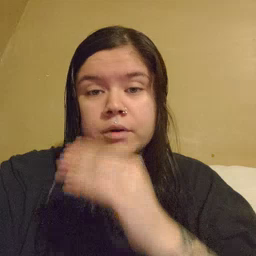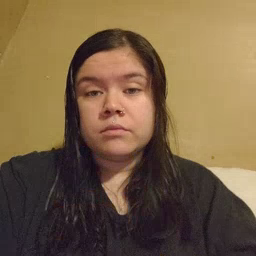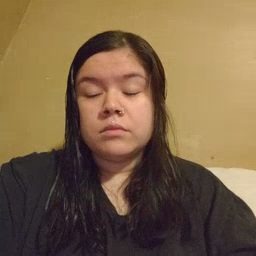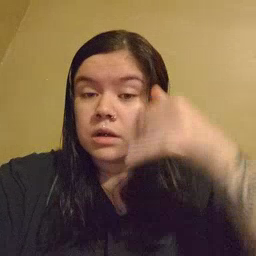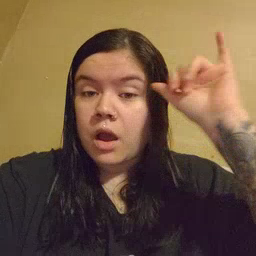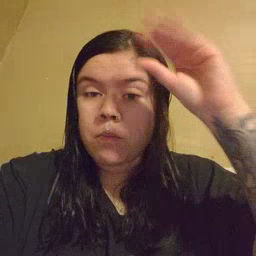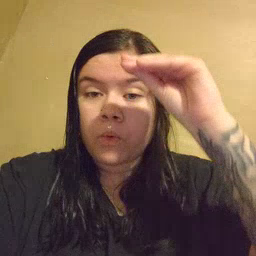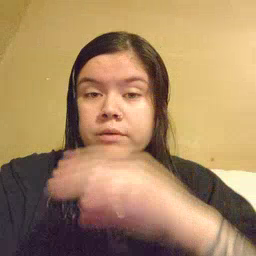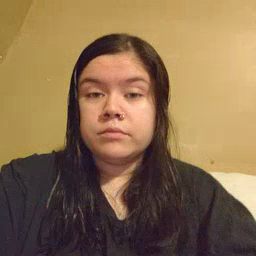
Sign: cowboy